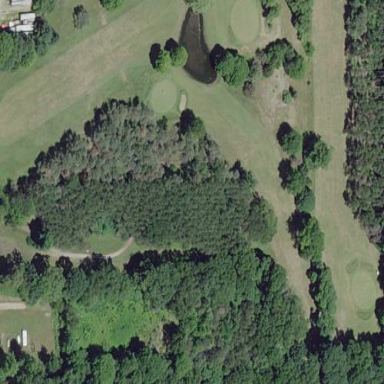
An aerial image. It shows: Golf fairway surrounded by grass.